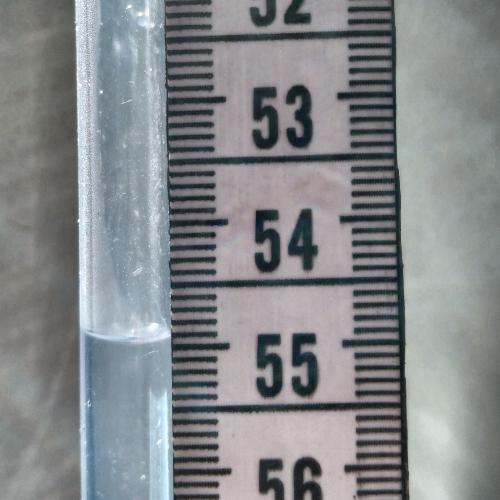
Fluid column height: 54.9 cm